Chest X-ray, AP view. Patient: 34 years old, sex F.
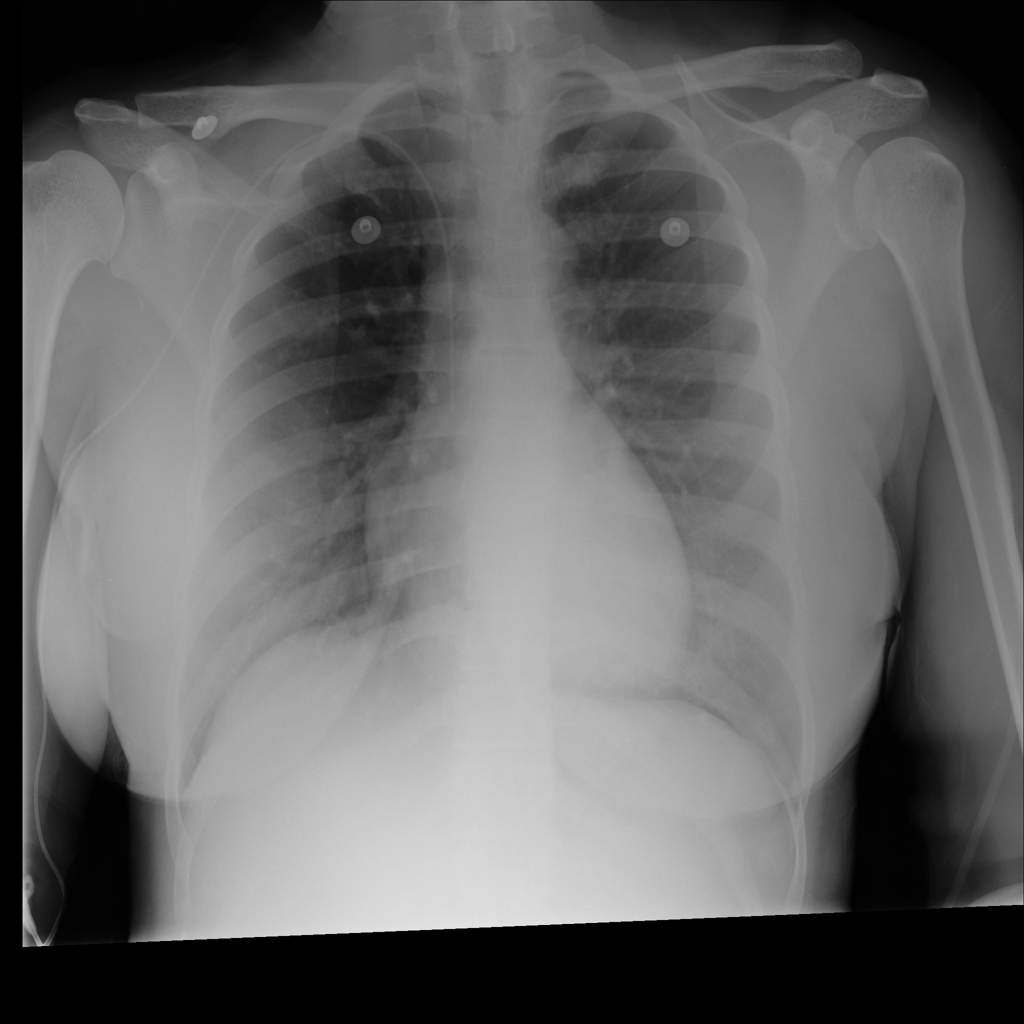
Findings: No Finding